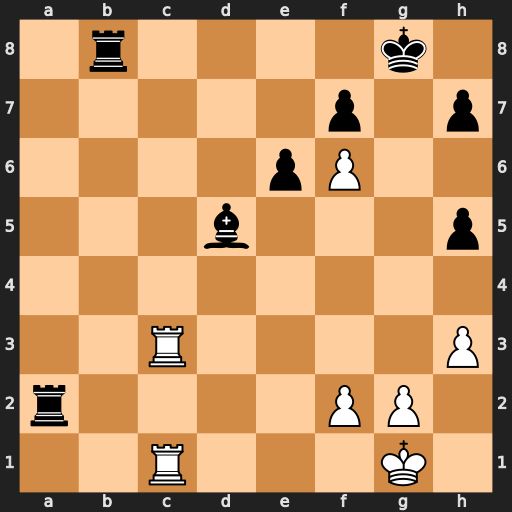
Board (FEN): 1r4k1/5p1p/4pP2/3b3p/8/2R4P/r4PP1/2R3K1
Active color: w
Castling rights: -
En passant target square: -
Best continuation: Rc8+ Rxc8 Rxc8#